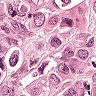
Metastatic tissue present: yes